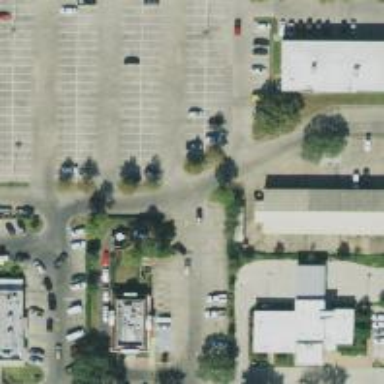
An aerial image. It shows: Parking space is available.